Question: The project I am working on is intended to show a moveable '.gif' with a background behind it. Currently if I use 'super.paint(g);' then the character and the background painted flicker. If I don't, then it leaves a trail like the image included. I have no idea why this is happening and need help.

'''
import java.awt.BorderLayout;
import java.awt.Color;
import java.awt.Dimension;
import java.awt.EventQueue;
import java.awt.Graphics;
import java.awt.Image;
import javax.swing.ImageIcon;
import javax.swing.JFrame;
import javax.swing.JPanel;
import javax.swing.Timer;
import javax.swing.border.EmptyBorder;
import java.awt.event.ActionEvent;
import java.awt.event.ActionListener;
import java.awt.event.KeyAdapter;
import java.awt.event.KeyEvent;
import java.awt.event.KeyListener;
import javax.swing.JLabel;
public class keyboardinput extends JFrame implements ActionListener, KeyListener {
private JPanel contentPane;
private Image playerModelRight;
private Image playerModelLeft;
private Image playerModelAttackRight;
private Image playerModelAttackLeft;
private Image playerModelStandRight;
private Image playerModelStandLeft;
private Image background;
private Image doubleBuffer;
private int direction;
private Timer timer;
private boolean up;
private boolean down;
private boolean left;
private boolean right;
private boolean attack;
private int x, y;
private int speed = 4;
/**
* Launch the application.
*/
public static void main(String[] args) {
EventQueue.invokeLater(new Runnable() {
public void run() {
try {
keyboardinput frame = new keyboardinput();
frame.setVisible(true);
} catch (Exception e) {
e.printStackTrace();
}
}
});
}
/**
* Create the frame.
*/
public keyboardinput() {
super("Keyboard input testing");
x = 200;
y = 200;
ImageIcon playerModelIconRight = new ImageIcon(keyboardinput.class.getResource("/images/bitdashright.gif"));
playerModelRight = playerModelIconRight.getImage();
ImageIcon playerModelIconLeft = new ImageIcon(keyboardinput.class.getResource("/images/bitdashleft.gif"));
playerModelLeft = playerModelIconLeft.getImage();
ImageIcon playerModelIconStandRight = new ImageIcon(keyboardinput.class.getResource("/images/bitdashstandright.gif"));
playerModelStandRight = playerModelIconStandRight.getImage();
ImageIcon playerModelIconStandLeft = new ImageIcon(keyboardinput.class.getResource("/images/bitdashstandleft.gif"));
playerModelStandLeft = playerModelIconStandLeft.getImage();
ImageIcon playerModelIconAttackRight = new ImageIcon(keyboardinput.class.getResource("/images/bitdashattackright.gif"));
playerModelAttackRight = playerModelIconAttackRight.getImage();
ImageIcon playerModelIconAttackLeft = new ImageIcon(keyboardinput.class.getResource("/images/bitdashattackleft.gif"));
playerModelAttackLeft = playerModelIconAttackLeft.getImage();
ImageIcon backgroundIcon = new ImageIcon(keyboardinput.class.getResource("/images/backgroundtest.png"));
background = backgroundIcon.getImage();
setDefaultCloseOperation(JFrame.EXIT_ON_CLOSE);
setBounds(50, 50, 800, 500);
contentPane = new JPanel();
addKeyListener(this);
contentPane.setBorder(new EmptyBorder(5, 5, 5, 5));
contentPane.setLayout(new BorderLayout(0, 0));
setContentPane(contentPane);
timer = new Timer(10, this);
timer.start();
}
public void update(Graphics g) {
Dimension size = getSize();
if (doubleBuffer == null || doubleBuffer.getWidth(this) != size.width || doubleBuffer.getHeight(this) != size.height) {
doubleBuffer = createImage(size.width, size.height);
}
if (doubleBuffer != null) {
Graphics g2 = doubleBuffer.getGraphics();
paint(g2);
g2.dispose();
g.drawImage(doubleBuffer, 0, 0, null);
} else {
paint(g);
}
}
public void paint(Graphics g) {
super.paintComponents(g);
if (attack) {
if (direction == 1)
g.drawImage(playerModelAttackRight, x, y, this);
if (direction == 0) {
x -= 15;
g.drawImage(playerModelAttackLeft, x, y, this);
x += 15;
}
} else if (left && right)
g.drawImage(playerModelStandRight, x, y, this);
else if (right)
g.drawImage(playerModelRight, x, y, this);
else if (left)
g.drawImage(playerModelLeft, x, y, this);
else {
if (direction == 1)
g.drawImage(playerModelStandRight, x, y, this);
if (direction == 0)
g.drawImage(playerModelStandLeft, x, y, this);
}
// g.drawImage(background, 0, 0, this);
}
public void actionPerformed(ActionEvent arg0) {
if (attack)
return;
if (up && y > 235)
y -= speed;
if (down && y < 430)
y += speed;
if (left && x > -10)
x -= speed;
if (right && x < 750)
x += speed;
repaint();
System.out.println(x + ", " + y);
}
public void keyPressed(KeyEvent e) {
if (e.getKeyCode() == KeyEvent.VK_RIGHT) {
right = true;
direction = 1;
}
if (e.getKeyCode() == KeyEvent.VK_LEFT) {
left = true;
direction = 0;
}
if (e.getKeyCode() == KeyEvent.VK_DOWN)
down = true;
if (e.getKeyCode() == KeyEvent.VK_UP)
up = true;
if (e.getKeyCode() == KeyEvent.VK_SPACE)
attack = true;
}
public void keyReleased(KeyEvent e) {
if (e.getKeyCode() == KeyEvent.VK_RIGHT)
right = false;
if (e.getKeyCode() == KeyEvent.VK_LEFT)
left = false;
if (e.getKeyCode() == KeyEvent.VK_DOWN)
down = false;
if (e.getKeyCode() == KeyEvent.VK_UP)
up = false;
if (e.getKeyCode() == KeyEvent.VK_SPACE)
attack = false;
}
public void keyTyped(KeyEvent arg0) {
// TODO Auto-generated method stub
}
}
'''
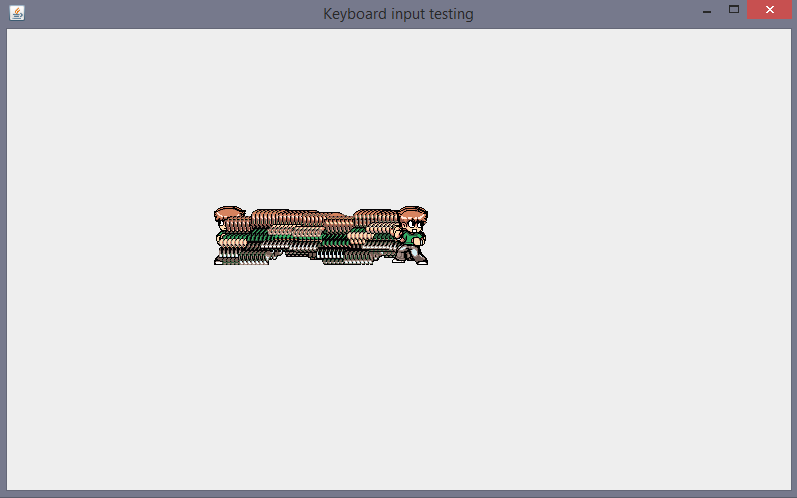
Answer: '''
public void paint(Graphics g) {
super.paintComponents(g);
'''
1. This is guaranteed to bring trouble. Don't call the wrong super method inside your override.
2. Don't draw directly in the JFrame but rather in the paintComponent method of a JPanel.
3. Don't override update in a Swing program.
check out the tutorials:
- <URL>